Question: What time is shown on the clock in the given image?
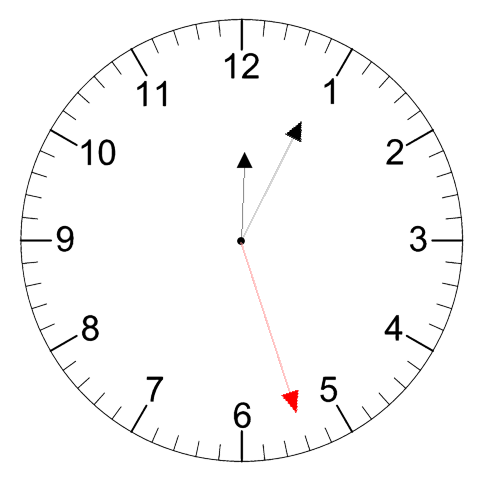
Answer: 12:04:27